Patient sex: M
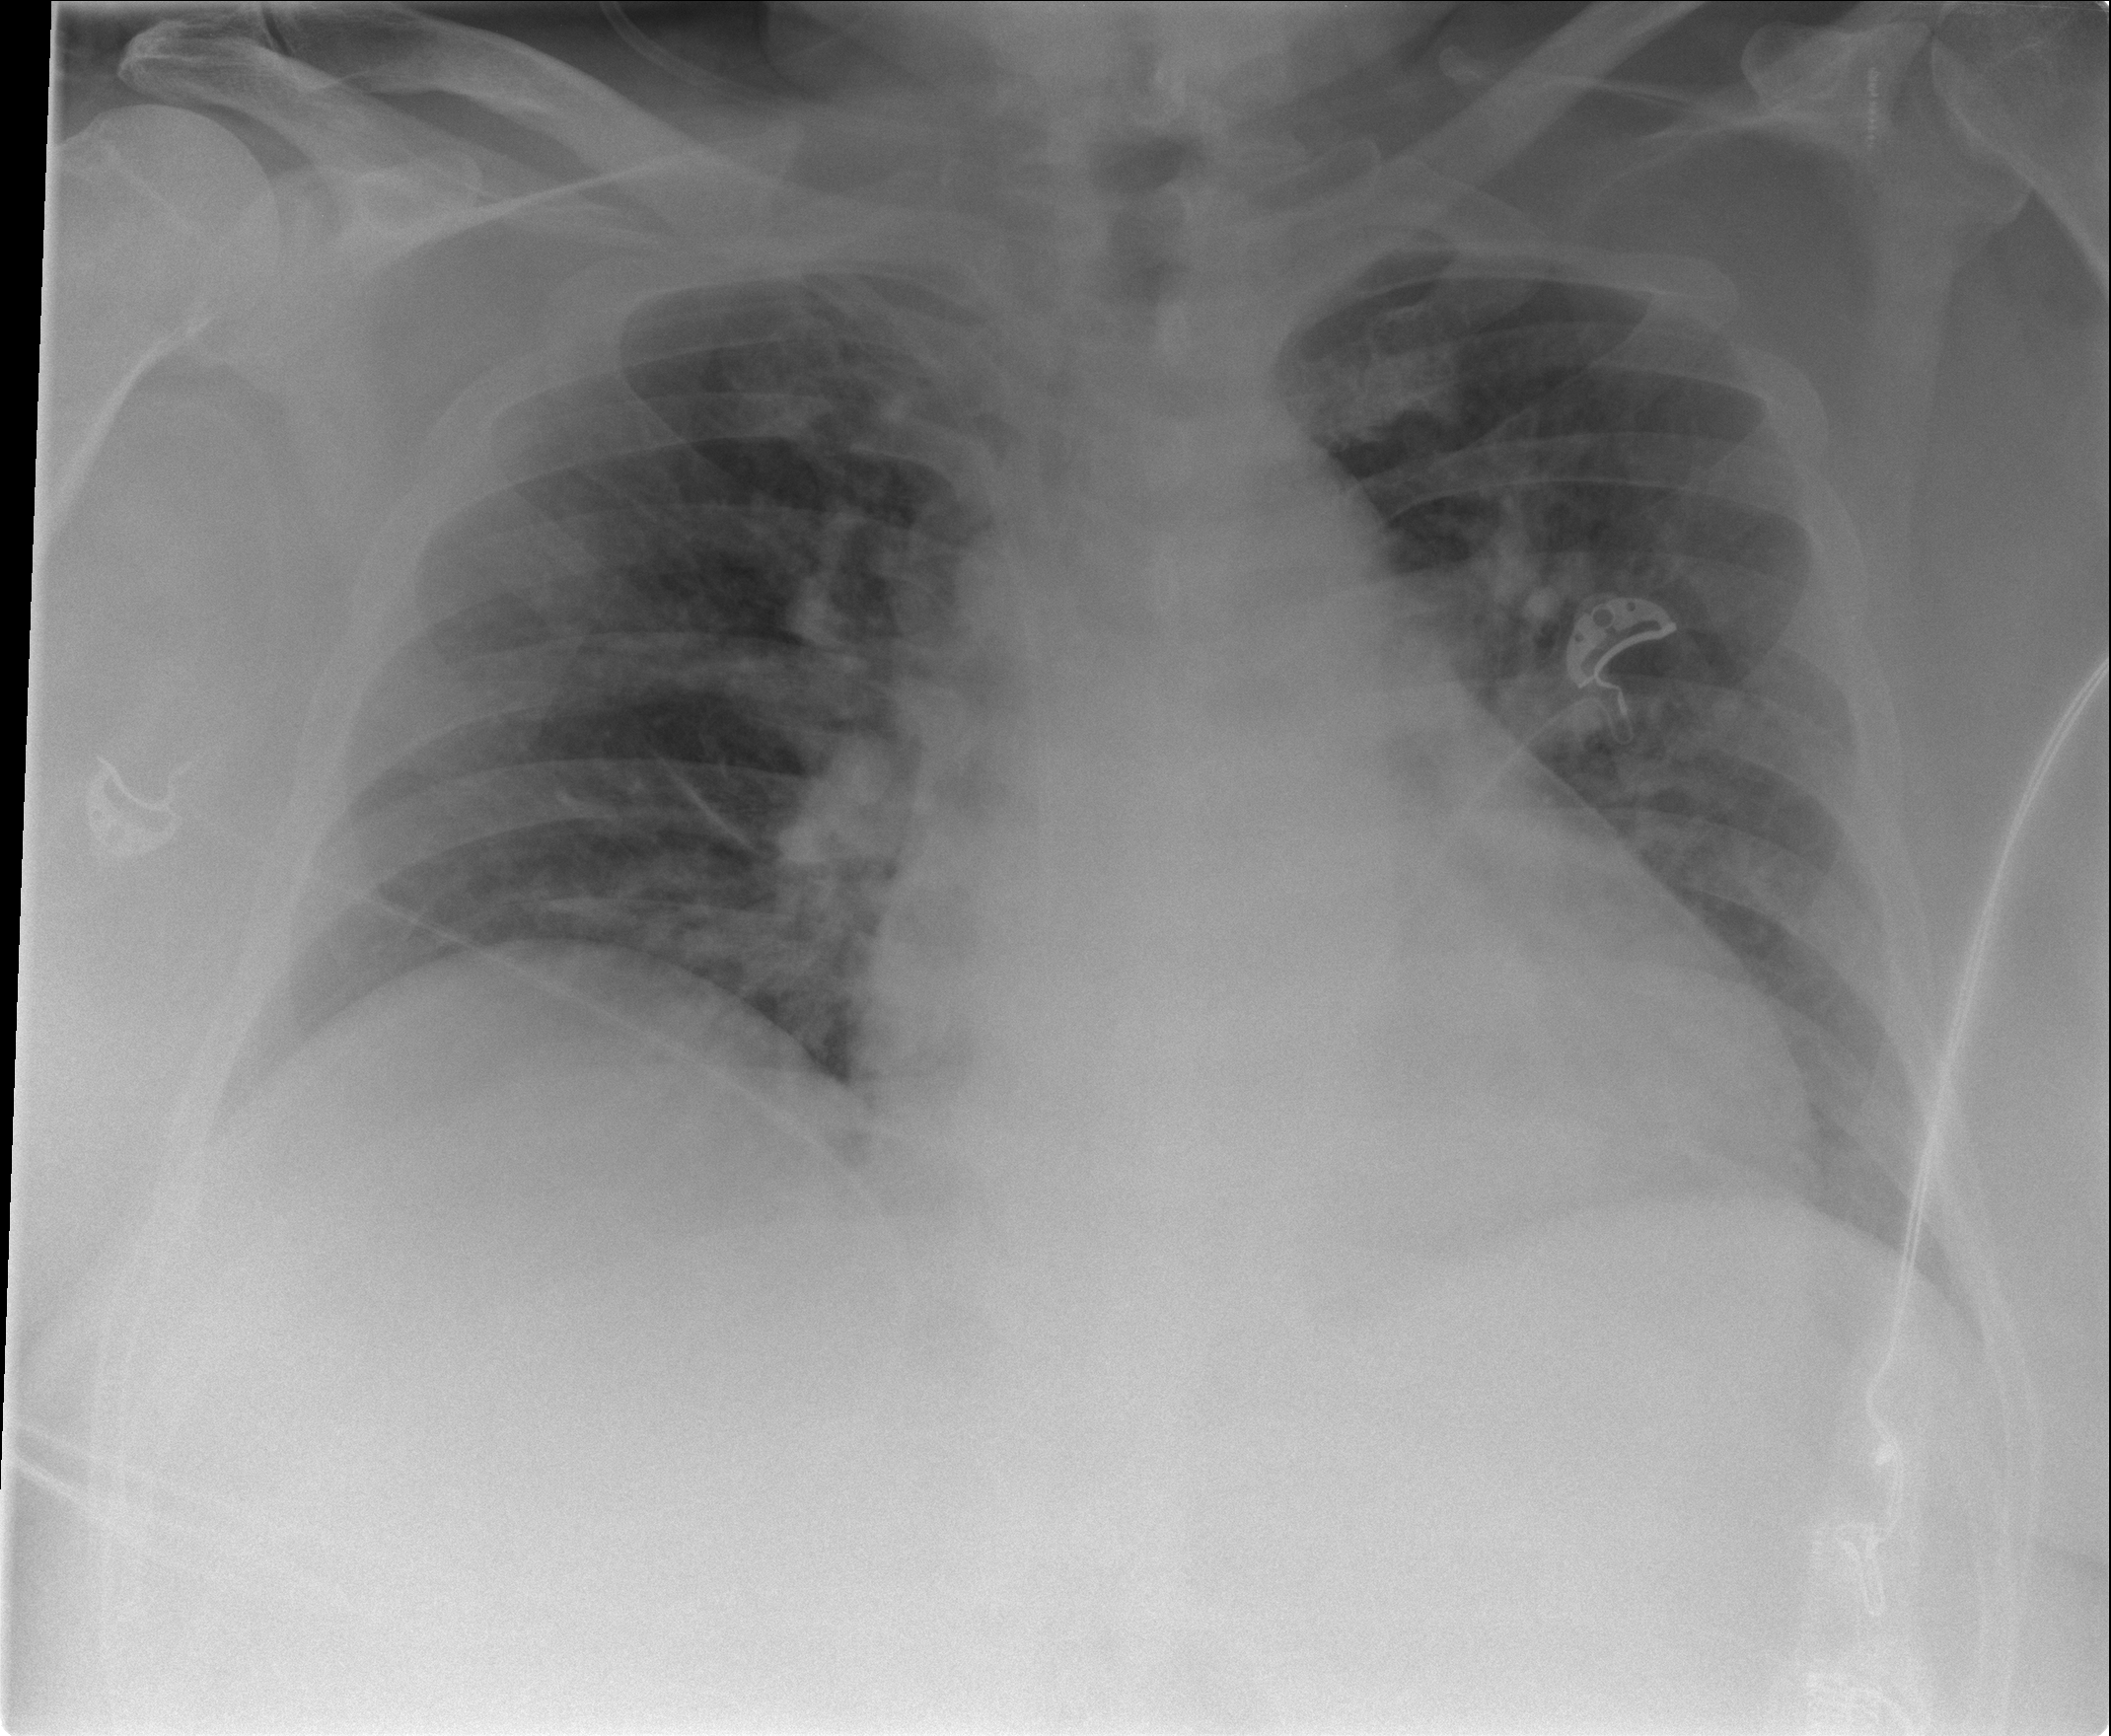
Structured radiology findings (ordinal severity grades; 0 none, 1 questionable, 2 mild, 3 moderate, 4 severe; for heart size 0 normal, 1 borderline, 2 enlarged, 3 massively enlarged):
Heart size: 2
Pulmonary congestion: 1
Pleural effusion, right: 0
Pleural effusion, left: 0
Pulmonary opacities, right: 0
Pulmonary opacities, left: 0
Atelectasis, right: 2
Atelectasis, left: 0